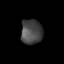
Tissue: prostate
Cell type: Epithelial cells
Senescence score: 0.2901
Nuclear area (px): 522
Mean DAPI intensity: 70.569